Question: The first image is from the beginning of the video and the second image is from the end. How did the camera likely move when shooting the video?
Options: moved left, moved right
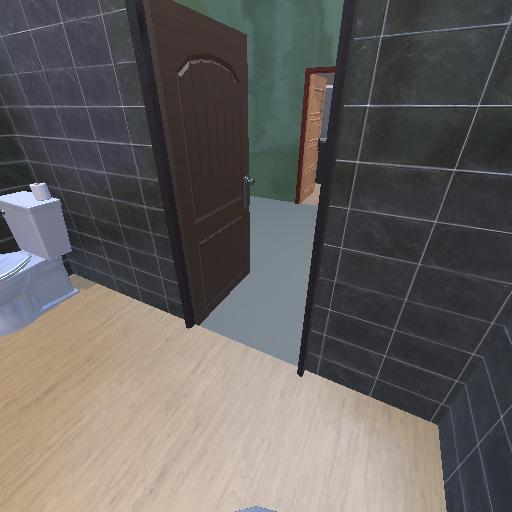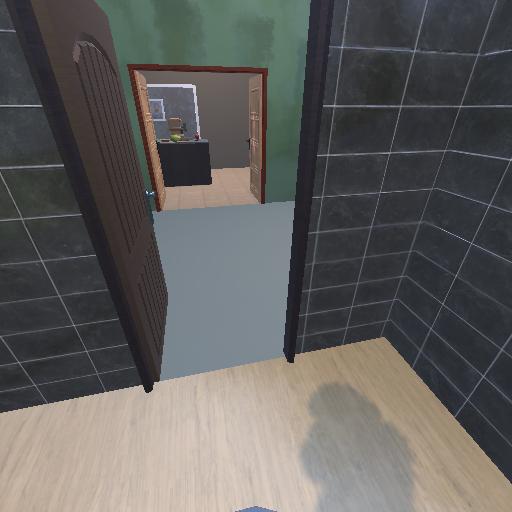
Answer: moved left